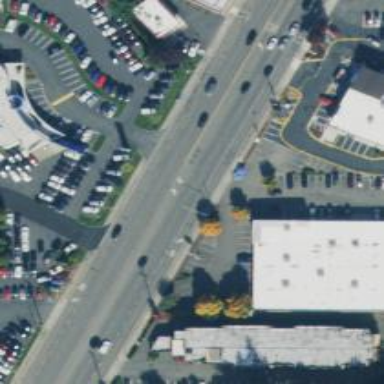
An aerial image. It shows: Primary highway with separate asphalt sidewalk.